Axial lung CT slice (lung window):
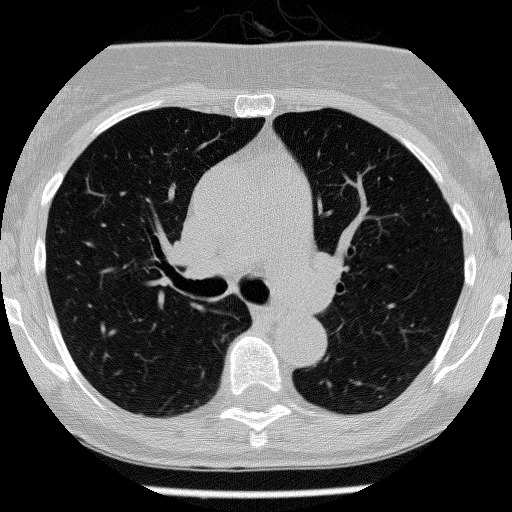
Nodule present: no